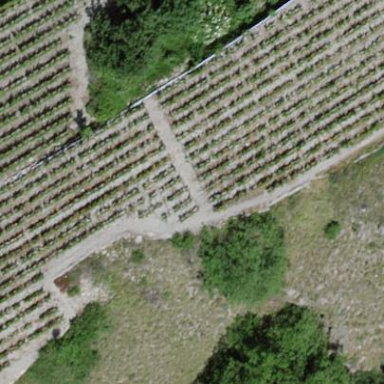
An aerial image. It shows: Vineyard where grapes are grown.